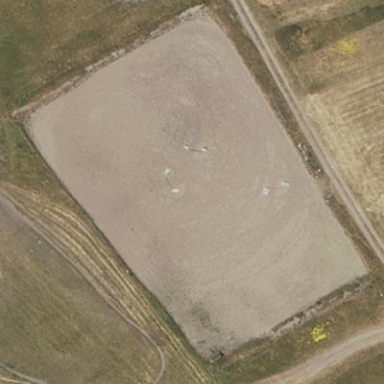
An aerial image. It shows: Equestrian pitch enclosed by fence.